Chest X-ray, PA view. Patient: 53 years old, sex M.
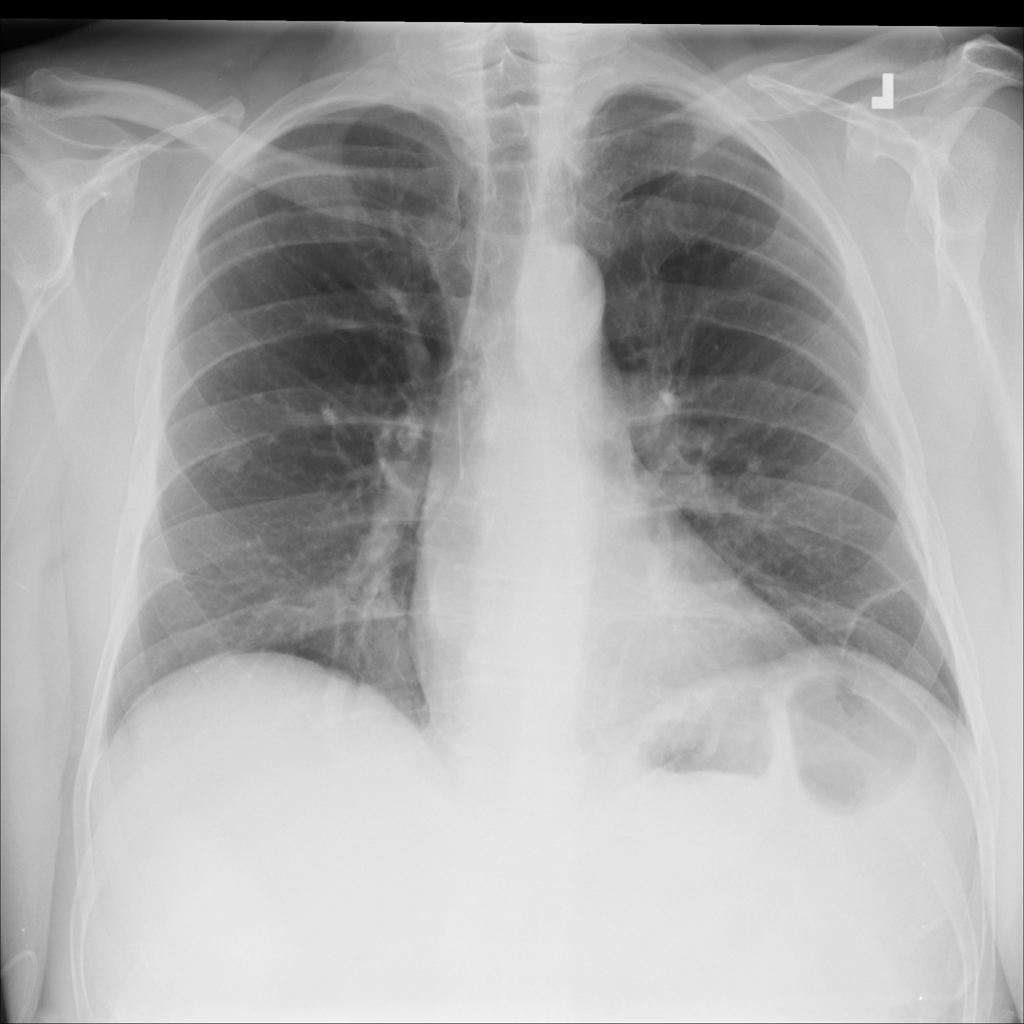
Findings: Atelectasis